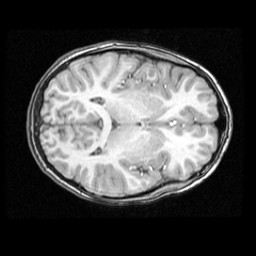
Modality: T1w
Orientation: axial
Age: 11
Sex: female
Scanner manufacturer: ge
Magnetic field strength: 1.5 T
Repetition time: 0.03333 s
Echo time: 0.008 s